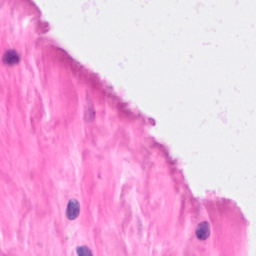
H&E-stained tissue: Breast